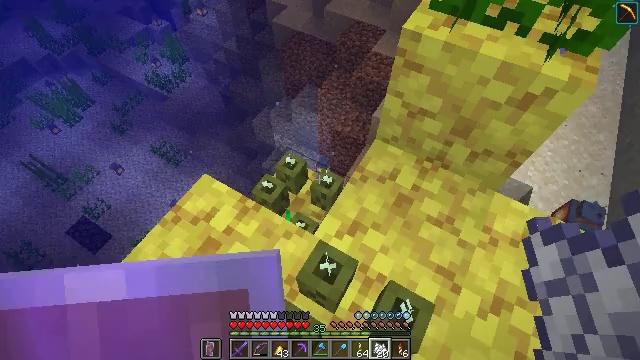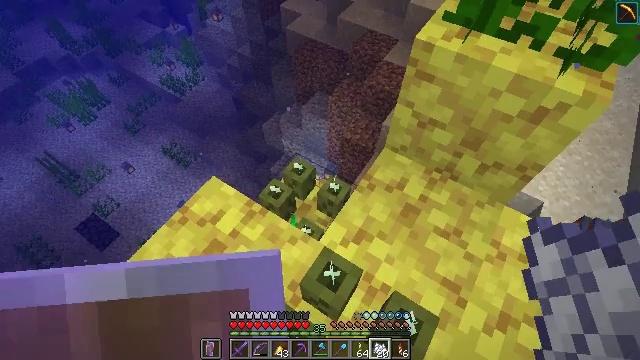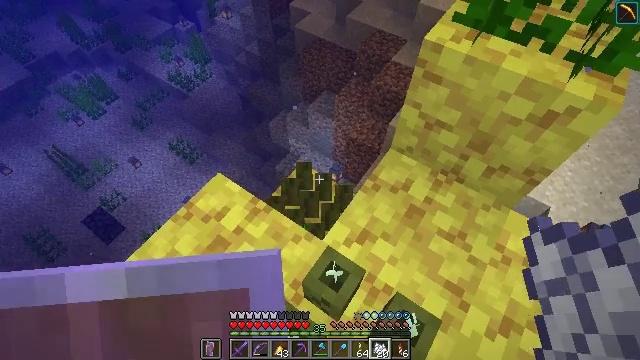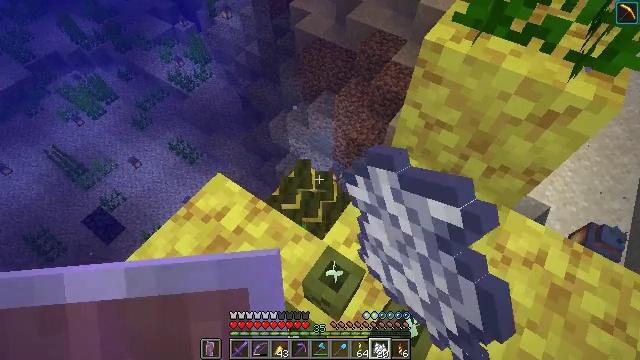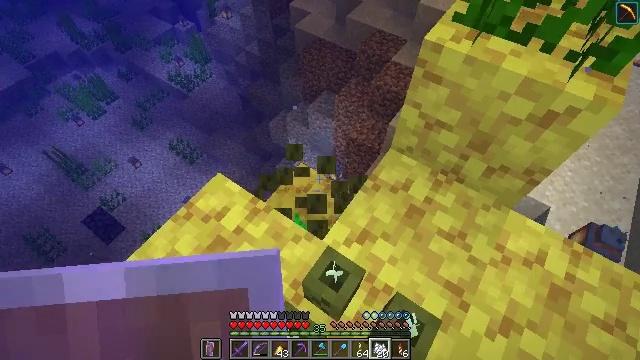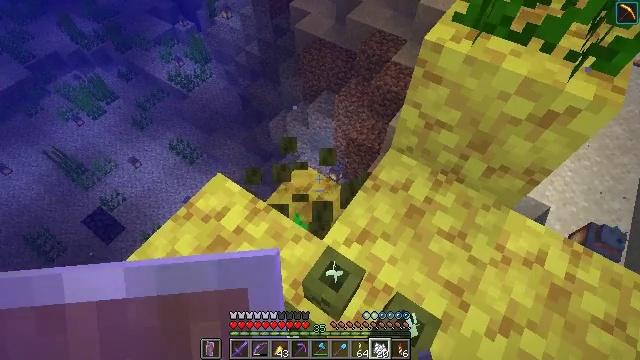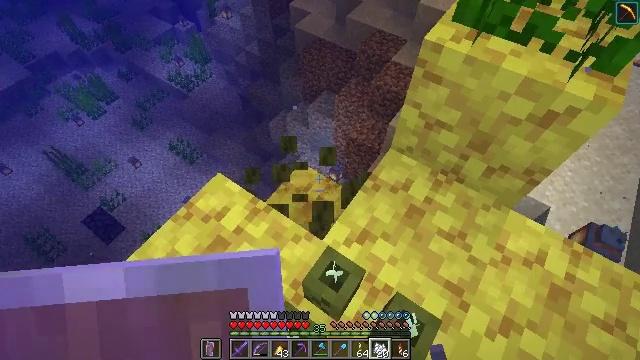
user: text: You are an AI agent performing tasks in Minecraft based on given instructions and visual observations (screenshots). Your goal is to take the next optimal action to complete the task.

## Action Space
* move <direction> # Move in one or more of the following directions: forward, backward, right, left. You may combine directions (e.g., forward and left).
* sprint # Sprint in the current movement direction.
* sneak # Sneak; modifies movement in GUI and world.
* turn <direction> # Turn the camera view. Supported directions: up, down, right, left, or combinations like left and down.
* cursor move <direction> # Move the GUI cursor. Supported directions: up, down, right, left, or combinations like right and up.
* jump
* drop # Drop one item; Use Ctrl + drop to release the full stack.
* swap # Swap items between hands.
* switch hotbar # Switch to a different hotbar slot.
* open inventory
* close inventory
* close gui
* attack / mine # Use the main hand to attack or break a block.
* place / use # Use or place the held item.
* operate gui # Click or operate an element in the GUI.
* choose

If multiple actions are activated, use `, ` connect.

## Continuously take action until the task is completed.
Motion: motion action
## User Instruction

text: Use hand or tool to break sea pickles.
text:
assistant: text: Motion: no_op
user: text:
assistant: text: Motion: turn left, attack / mine
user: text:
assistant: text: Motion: no_op
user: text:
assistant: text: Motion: no_op
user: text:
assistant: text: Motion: no_op
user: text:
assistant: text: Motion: no_op
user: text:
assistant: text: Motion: no_op